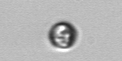
Label: Dinophyceae